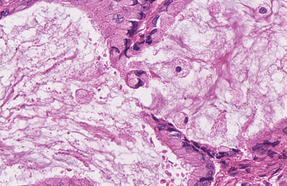
Tumor epithelial tissue: yes
Tumor-associated stroma tissue: yes
Normal tissue: no